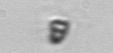
Label: Pyramimonas